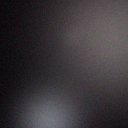
Screen state: off